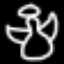
Label: angel